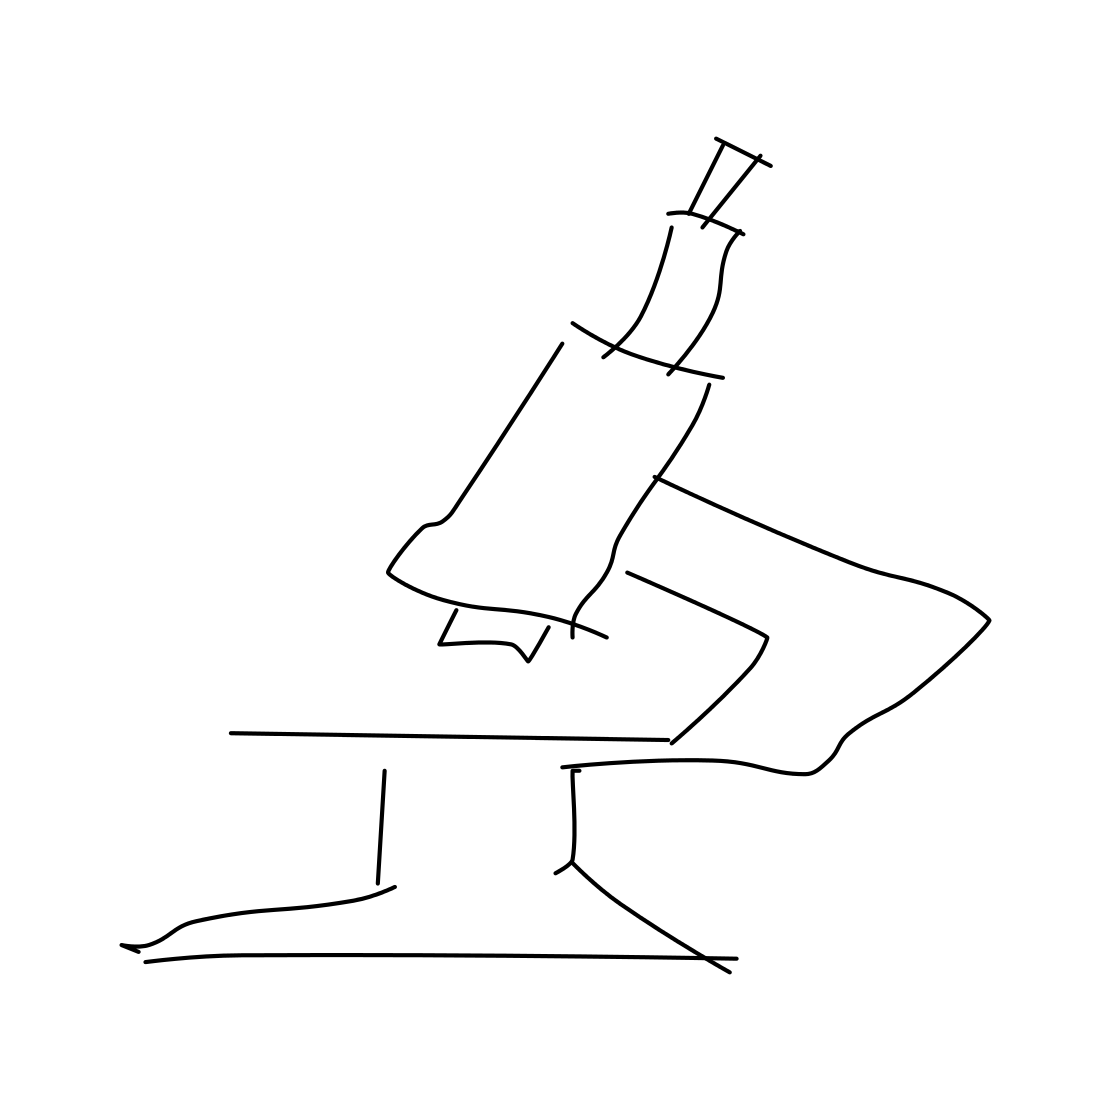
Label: microscope